Question: I have a wx.python program which uses a wx.Frame in a class called Main. On this, I have a Menu bar, with "preferences", the idea is to click this menu to open up another wx.Frame for config boxes etc. However the problem is that although I believe the coding is correct, the wx.Frame widgets and BoxSizer layout, doesn't display correctly and is all crammed into the top left corner overlapping each other.
Similarly, I the Main class contains a method called openFile. I call this in my Preferences class, I tried using class inheritance, but don't think I got it correct, class Main(wx.Frame), class Preferences(Main).
- -
Thanks.
Image

'''
#!/usr/bin/python
import wx,os
class Main(wx.Frame):
def __init__(self, parent, id, title):
wx.Frame.__init__(self, parent, id, title, wx.DefaultPosition, wx.Size(680, 300))
appName = ''
dirName = ''
toolDir = ''
dirname = ''
#FILE MENU
fileMenu = wx.Menu() #create menu for file
menuOpen = fileMenu.Append(wx.ID_OPEN, "&Open Ctrl+O"," Open a file to edit") #add open to File
menuExit = fileMenu.Append(wx.ID_EXIT, "E&xit Ctrl+Q"," Terminate the program") #add exit to File
#PREF MENU
prefMenu = wx.Menu() #create pref menu
menuPref = prefMenu.Append(wx.ID_ANY, "Preferences", "Open preferences")
#MENUBAR
menuBar = wx.MenuBar()
menuBar.Append(fileMenu,"&File") # Adding the "filemenu" to the MenuBar
menuBar.Append(prefMenu, "&Preferences")
self.SetMenuBar(menuBar) # Adding the MenuBar to the Frame content.
self.setStatusBar = self.CreateStatusBar()
self.setStatusBar.SetStatusText('Ready')
#MENU EVENTS
self.Bind(wx.EVT_MENU, self.openFile, menuOpen)
self.Bind(wx.EVT_MENU, self.OnPref, menuPref)
self.Bind(wx.EVT_MENU, self.OnExit, menuExit)
#LAYOUT BOXES
panel = wx.Panel(self)
panel.SetBackgroundColour('#ededed')
vBox = wx.BoxSizer(wx.VERTICAL)
hBox1 = wx.BoxSizer(wx.HORIZONTAL)
#FILE TEXT AND LOAD
hBox1.Add(wx.StaticText(panel, label="File:"), flag=wx.TOP, border=3)
self.fileTxt = wx.TextCtrl(panel, style=wx.TE_READONLY|wx.TE_RICH)
#self.Bind(wx.EVT_LEFT_DOWN, self.openFile, self.fileTxt)
hBox1.Add(self.fileTxt, 1, flag=wx.LEFT, border=10)
loadBtn = wx.Button(panel, -1, "Load")
self.Bind(wx.EVT_BUTTON, self.loadClick, loadBtn)
hBox1.Add(loadBtn, 0, flag=wx.LEFT, border=10)
vBox.Add(hBox1, flag=wx.EXPAND|wx.LEFT|wx.RIGHT|wx.TOP|wx.BOTTOM, border=10)
panel.SetSizer(vBox)
#GUI EVENTS
def loadClick(self,e): # loads the app, and changes directory to the app path
global dirName, appName
self.setStatusBar.SetStatusText('File ' + appName + ' loaded')
self.progressBox.SetValue(appName + ' loaded
') # updates progress box
os.system('cd ' + dirName)
self.progressBox.AppendText('Directory set to ' + dirName + '
') #appends progress box
def clearBtnClick(self,e): #clears all fields and bar
self.progressBox.SetValue("")
self.fileTxt.SetValue("")
self.setStatusBar.SetStatusText('Ready')
def exitBtnClick(self,e):
self.Close(True)
#MENU ITEM EVENTS
def OnAbout(self,e):
dlg = wx.MessageDialog(self, "test program", "About", wx.OK) #create a dialog (dlg) box to display the message, and ok button
dlg.ShowModal() #show the dialog box, modal means cannot do anything on the program until clicks ok or cancel
dlg.Destroy() #destroy the dialog box when its not needed
def OnExit(self,e):
self.Close() #on menu item select, close the app frame.
def openFile(self,e):
global dirname
dialog = wx.FileDialog(self, "Choose a file to open", self.dirname, "", "*.txt", wx.OPEN) #open the dialog box to open file
if dialog .ShowModal() == wx.ID_OK:
directory, filename = dlg.GetDirectory(), dlg.GetFilename()
self.filePath = '/'.join((directory, filename))
self.fileTxt.SetValue(self.filePath) #set text field to file path
global dirName, appName #
dirName = (directory)
appName = (filename)
def OnPref(self,e):
pref = prefWindow()
pref.Show()
def toggleStatusBar(self,e):
if self.menuStat.IsChecked():
self.setStatusBar.Show()
else:
self.setStatusBar.Hide()
class prefWindow(Main):
def __init__(self):
wx.Frame.__init__(self, wx.GetApp().TopWindow)
self.Show()
self.SetTitle('Preferences')
self.SetSize((280, 300))
panelPref = wx.Panel(self)
panelPref.SetBackgroundColour('#ededed')
vBox = wx.BoxSizer(wx.VERTICAL)
hBox1 = wx.BoxSizer(wx.HORIZONTAL)
hBox1.Add(wx.StaticText(panelPref, label="Tools Directory:"), flag=wx.TOP, border=3)
self.toolDir = wx.TextCtrl(panelPref, style=wx.TE_READONLY|wx.TE_RICH)
hBox1.Add(self.toolDir, 0, flag=wx.LEFT, border=10)
browseBtn = wx.Button(panelPref, -1, "Browse")
self.Bind(wx.EVT_BUTTON, Main.openFile, browseBtn)
hBox1.Add(browseBtn, 0, flag=wx.LEFT, border=10)
vBox.Add(hBox1, flag=wx.EXPAND|wx.LEFT|wx.RIGHT|wx.BOTTOM, border=10)
vBox.Add((-1, 5))
panelPref.SetSizer(vBox)
class MyApp(wx.App):
def OnInit(self):
frame = Main(None, -1, 'Test')
frame.Show(True)
frame.Centre()
return True
app = MyApp(0)
app.MainLoop()
if __name__ == '__main__':
main()
'''
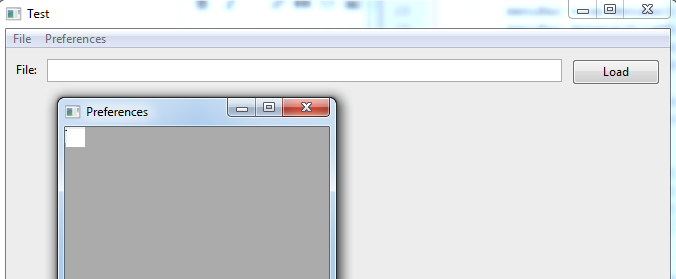
Answer: In your 'prefWindow' class, calling 'self.show()' before sizer layout was the problem. You need to call 'self.show()' after sizer layout.
'''
class prefWindow(Main):
def __init__(self):
wx.Frame.__init__(self, wx.GetApp().TopWindow)
#self.Show()
self.SetTitle('Preferences')
self.SetSize((280, 300))
panelPref = wx.Panel(self)
panelPref.SetBackgroundColour('#ededed')
vBox = wx.BoxSizer(wx.VERTICAL)
hBox1 = wx.BoxSizer(wx.HORIZONTAL)
hBox1.Add(wx.StaticText(panelPref, label="Tools Directory:"), flag=wx.TOP, border=3)
self.toolDir = wx.TextCtrl(panelPref, style=wx.TE_READONLY|wx.TE_RICH)
hBox1.Add(self.toolDir, 0, flag=wx.LEFT, border=10)
browseBtn = wx.Button(panelPref, -1, "Browse")
self.Bind(wx.EVT_BUTTON, Main.openFile, browseBtn)
hBox1.Add(browseBtn, 0, flag=wx.LEFT, border=10)
vBox.Add(hBox1, flag=wx.EXPAND|wx.LEFT|wx.RIGHT|wx.BOTTOM, border=10)
vBox.Add((-1, 5))
panelPref.SetSizer(vBox)
self.Show() ## call Show() here
'''